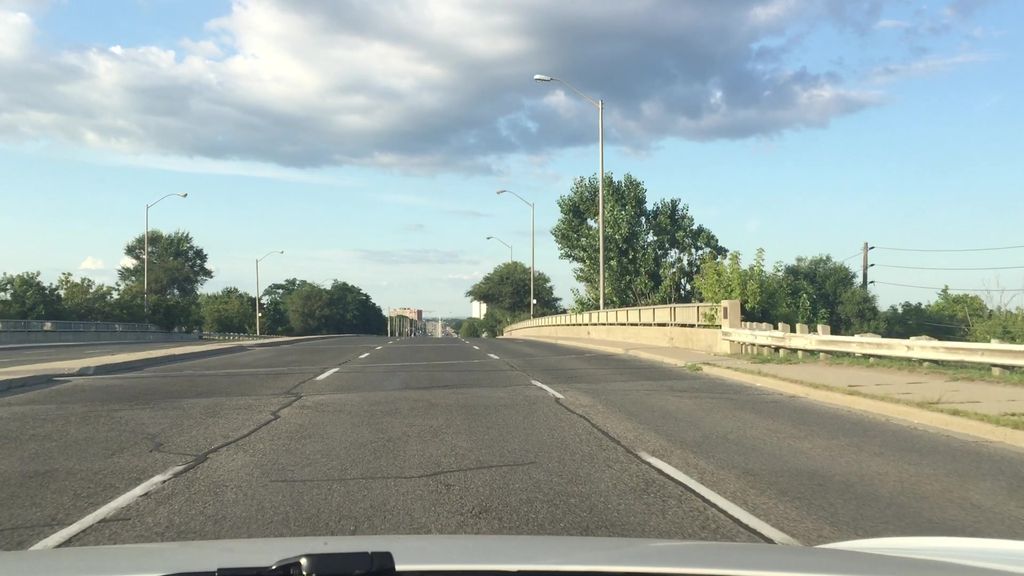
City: toronto